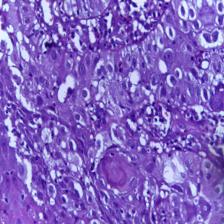
Diagnosis: OSCC